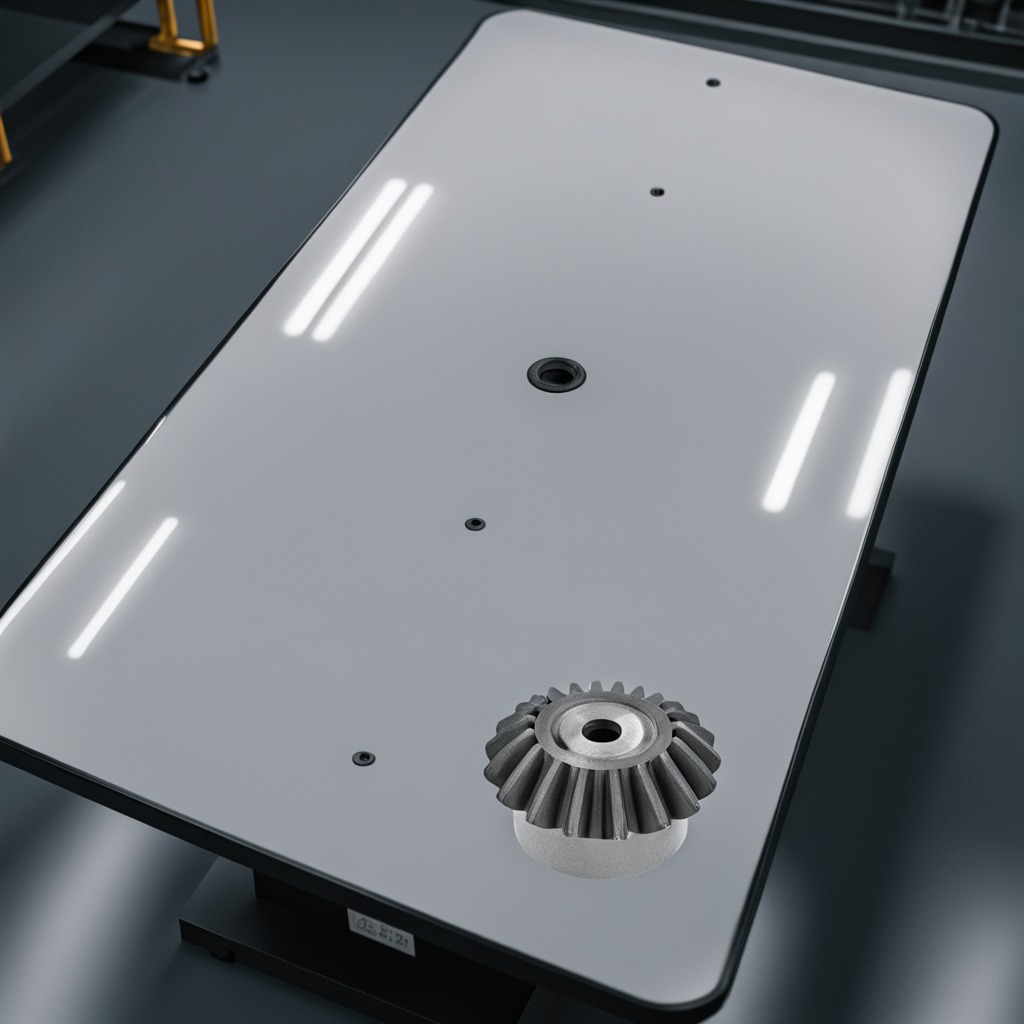
A steel gear with teeth is lying on a high-gloss table in a ship maintenance bay industrial lighting.